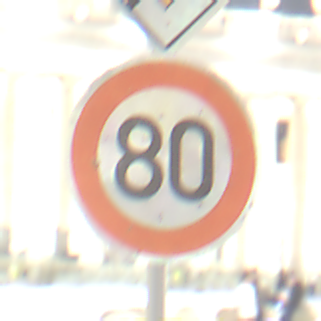
Verkehrszeichen: Geschwindigkeit80
Zusatzzeichen oben: EndeVorfahrtsstrasse
Umgebung: Outdoor, Urban
Tageszeit: Night
Wetter: PartlyCloudy
Licht: Artificial
Jahreszeit: NotSpecified
Kontrast: HighContrast